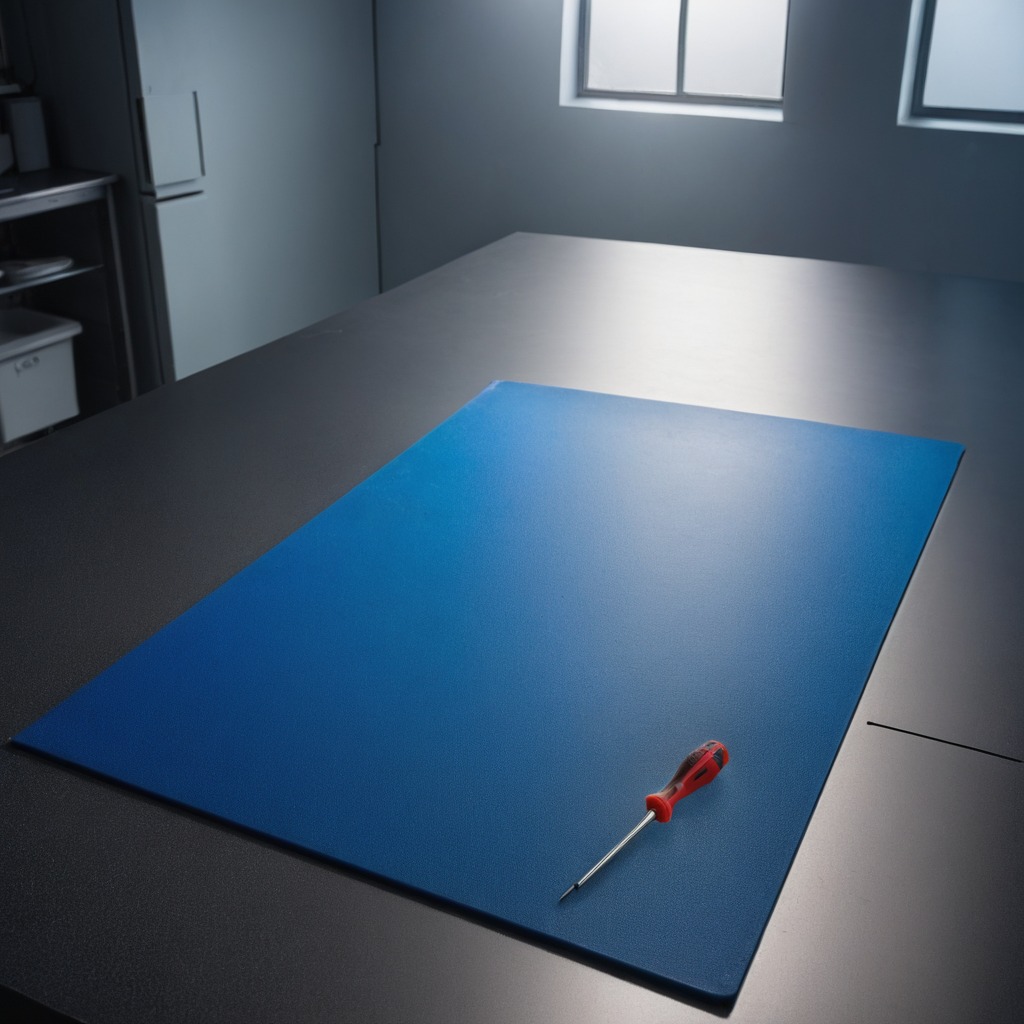
A screwdriver lies on a clean granite tabletop covered with a blue rubber mat inside a workshop under bright overhead lighting crisp shadows high clarity worn but beneath the mat.